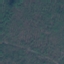
Land use / land cover: Forest